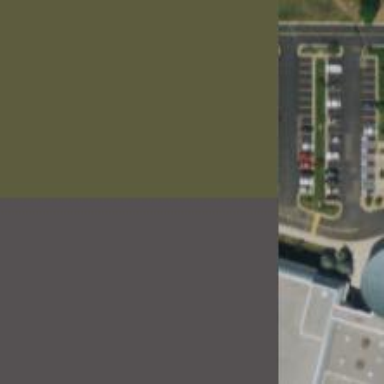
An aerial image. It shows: Parking space.